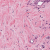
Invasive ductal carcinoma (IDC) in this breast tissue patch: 1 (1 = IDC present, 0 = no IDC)